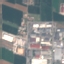
Label: Industrial